Field crop: tomato
Growth stage: 1
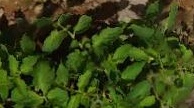
Species: tomato